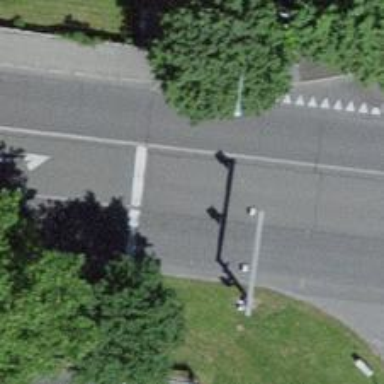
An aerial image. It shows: Marked crossing on the road.